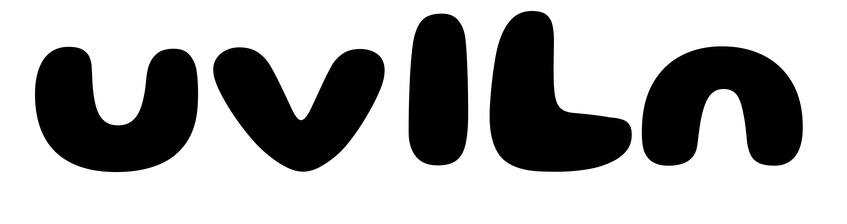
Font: Gluten_Bold